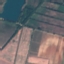
Land use / land cover class: PermanentCrop